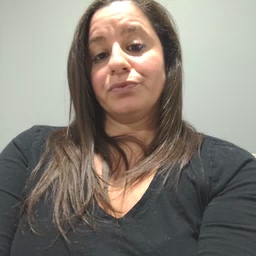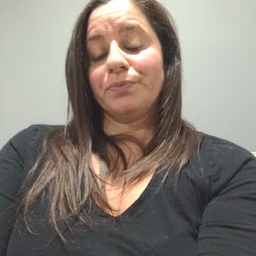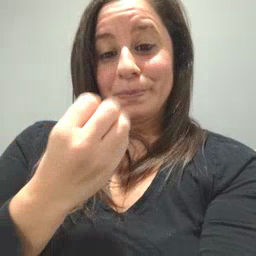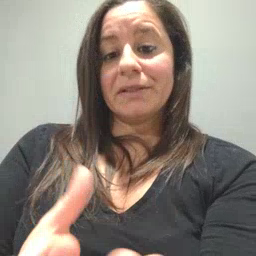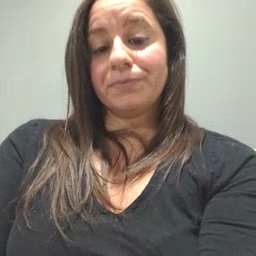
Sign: many